Question: I working on a homework assignment and trying to solve the following problem:

Here is the code I have so far:
'''
function [ ] = Activity45( Time )
%Homework 4
%Activity 4.5
t=Time;
A=[0:0.1:t];
B=3*exp(-(A/3)).*sin(pi.*A);
C=(B>0);
plot(A,B(C))
end
'''
So I am trying to use a mask to extract the data from Matrix B in Matrix C. But I do not know how to match the data up between A and C, to then use plot().
Any help?
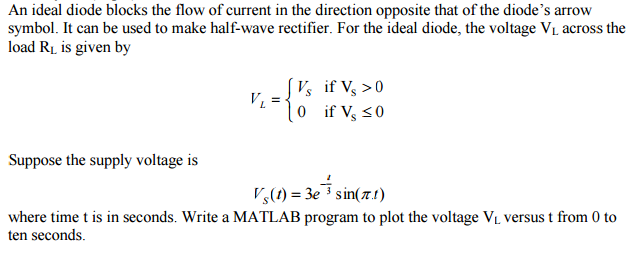
Answer: With 'plot(A(C), B(C))' you don't get the intended curve because you don't have values equal to zero. Instead the last two points to the left and right are connected with a line above 0. The right way would be to set the value on the Y-Axis to zero.
'''
B(~C)=0;
plot(A,B);
'''
For future formulas, it might be a good idea to use variable names matching the variable names in your formulas.